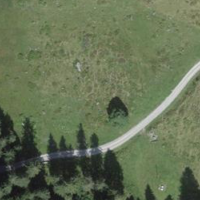
EUNIS habitat code: 23
Species observed at this site:
Vaccinium myrtillus